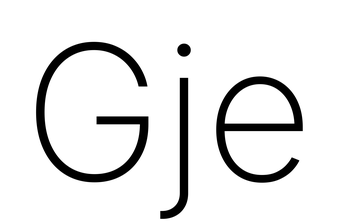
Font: Inter_ExtraLight